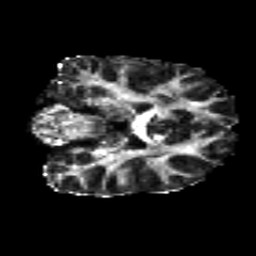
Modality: FA
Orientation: coronal
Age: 18
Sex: male
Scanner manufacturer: siemens
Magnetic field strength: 3 T
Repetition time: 8.8 s
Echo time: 0.085 s